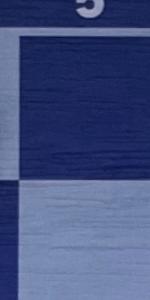
Label: Empty